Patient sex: F
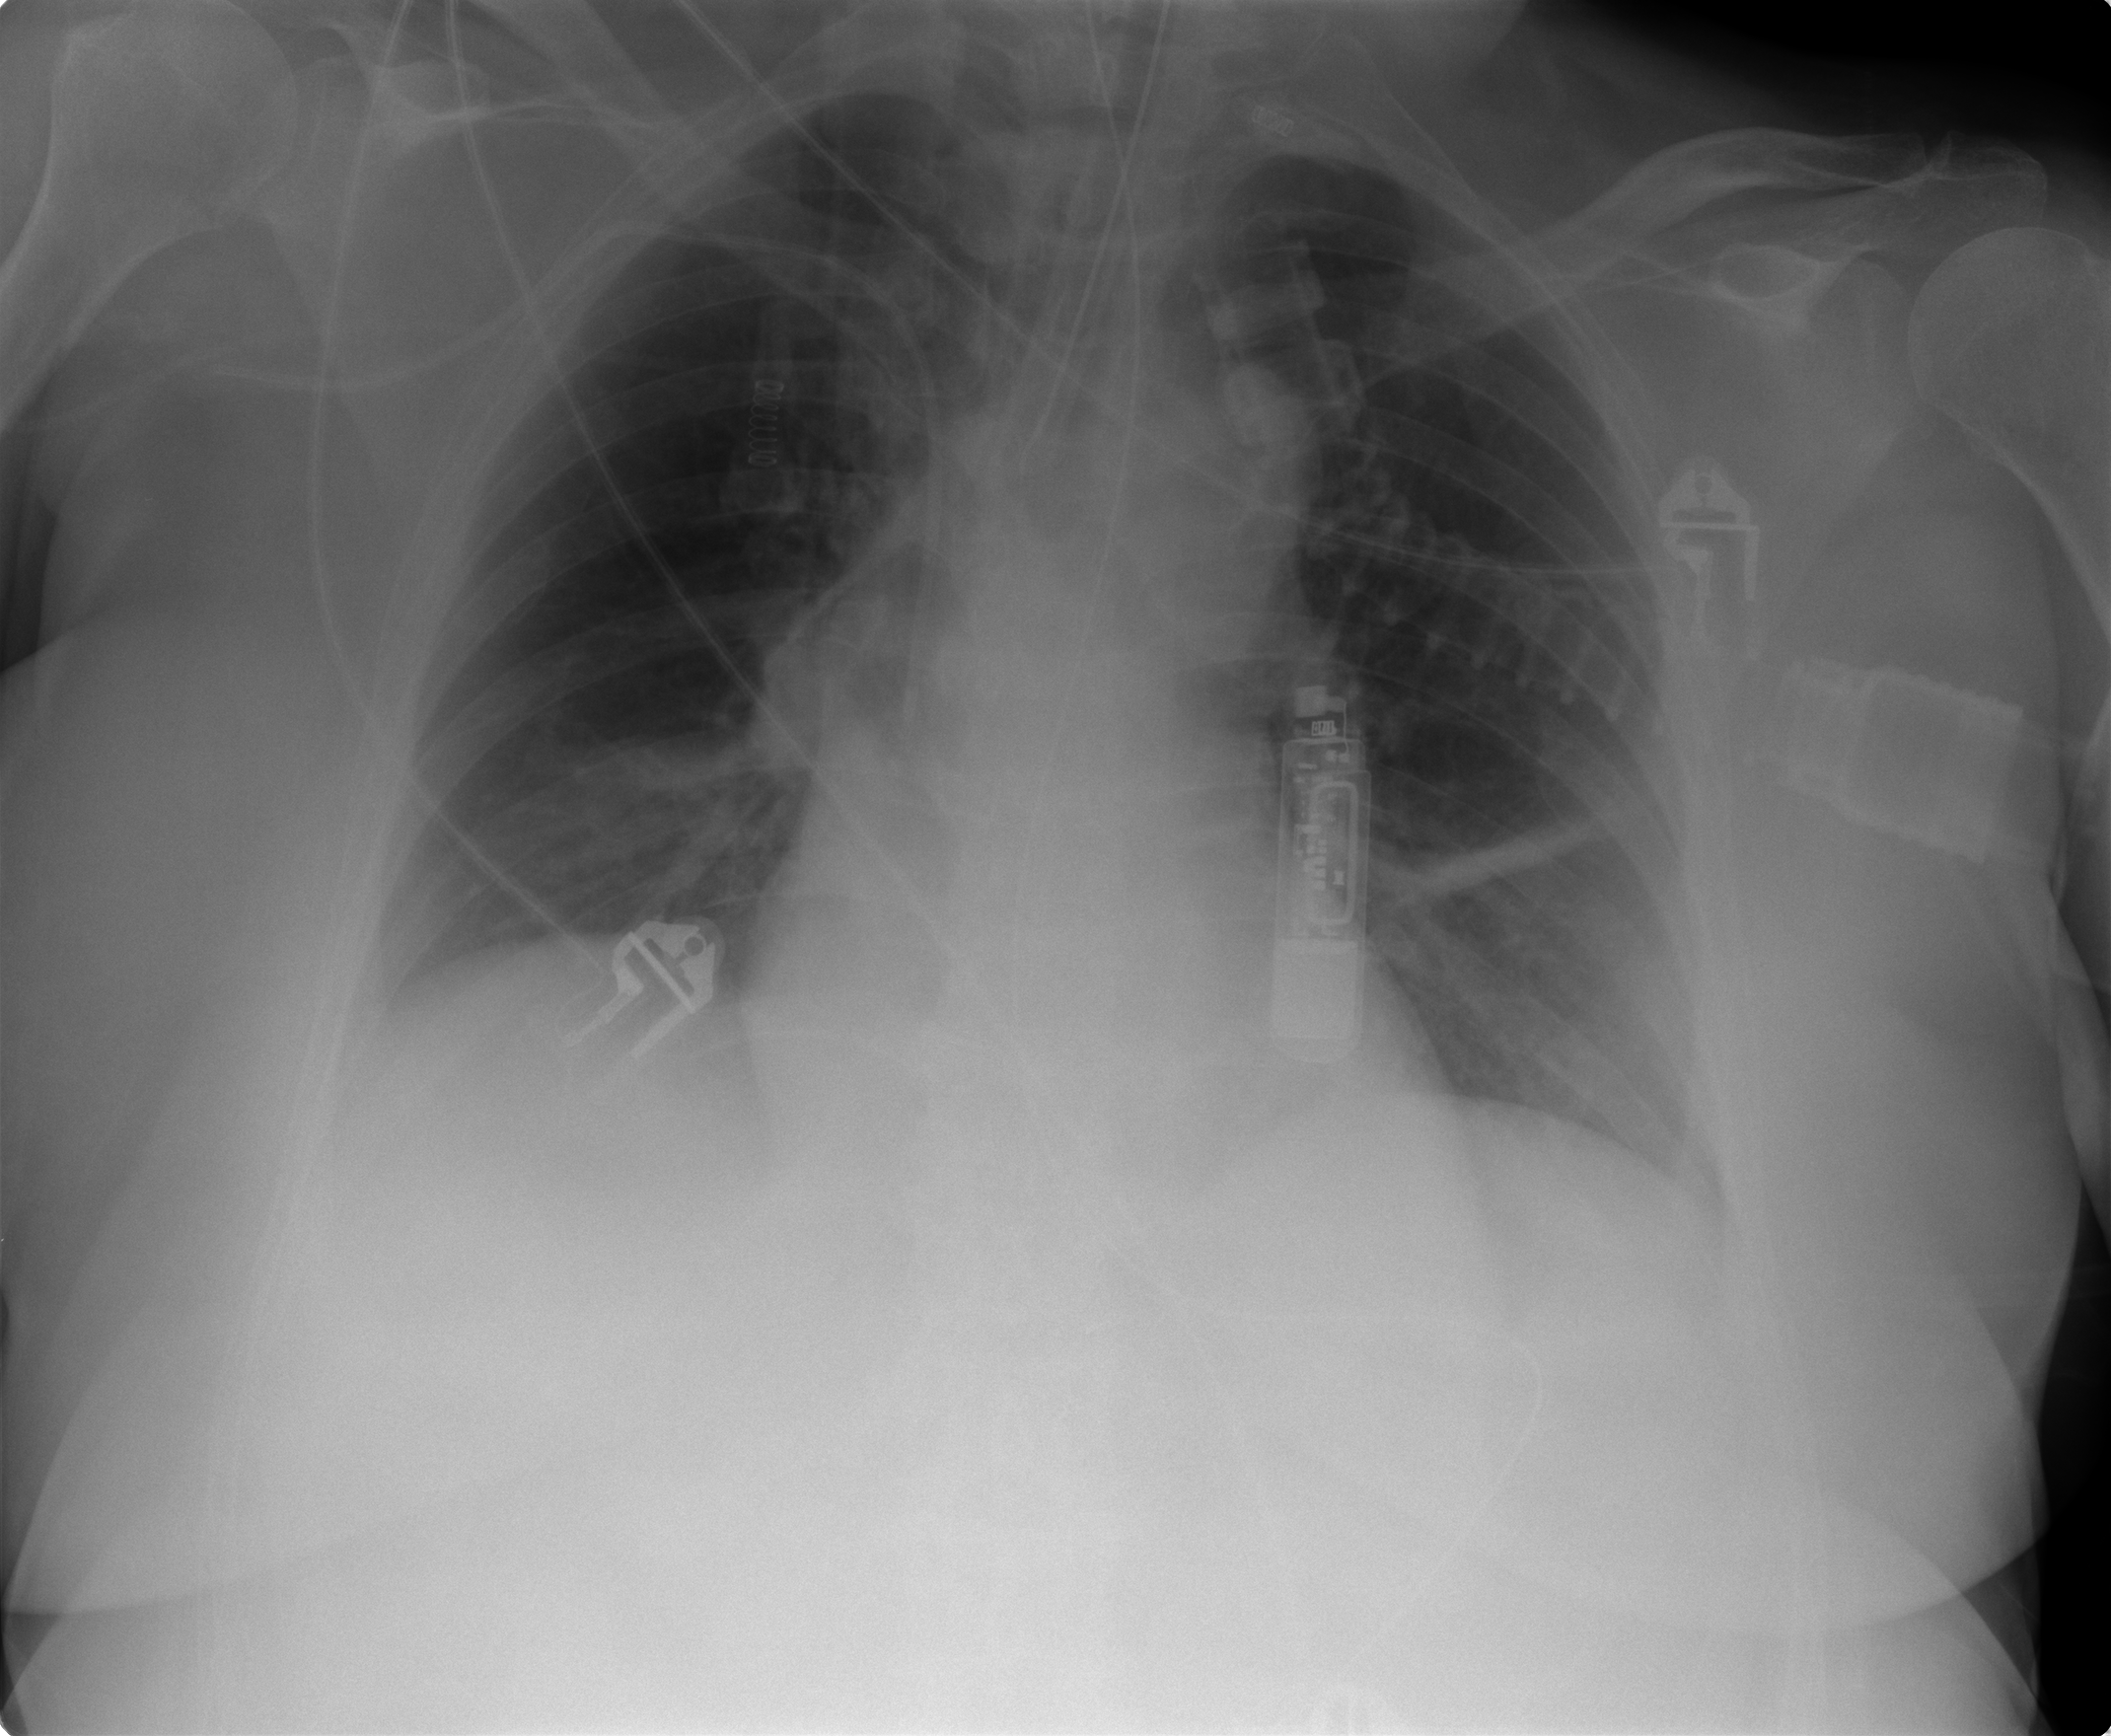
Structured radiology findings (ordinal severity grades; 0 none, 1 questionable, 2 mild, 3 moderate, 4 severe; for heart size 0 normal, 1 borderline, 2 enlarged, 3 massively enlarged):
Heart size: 0
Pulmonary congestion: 0
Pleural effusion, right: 1
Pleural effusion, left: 0
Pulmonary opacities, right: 0
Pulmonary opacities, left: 0
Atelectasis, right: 2
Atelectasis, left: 2